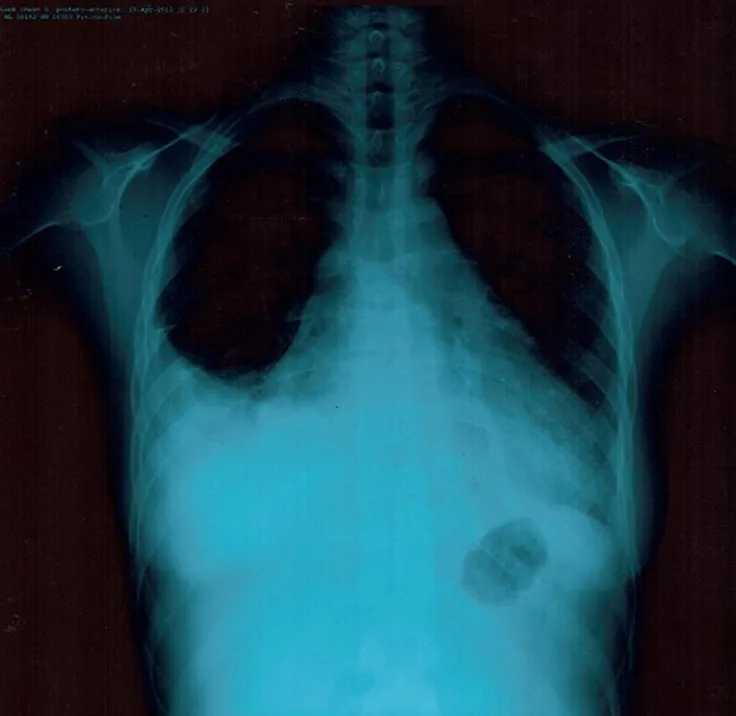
anteroposterior chest radiography showing enlargement of the cardiac silhouette with a right-sided pulmonary effusion.
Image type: radiology (x_ray)